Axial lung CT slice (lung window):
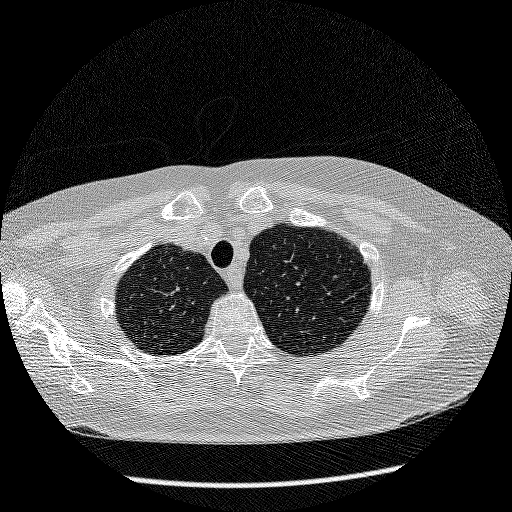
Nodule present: no